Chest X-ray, AP view. Patient: 44 years old, sex M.
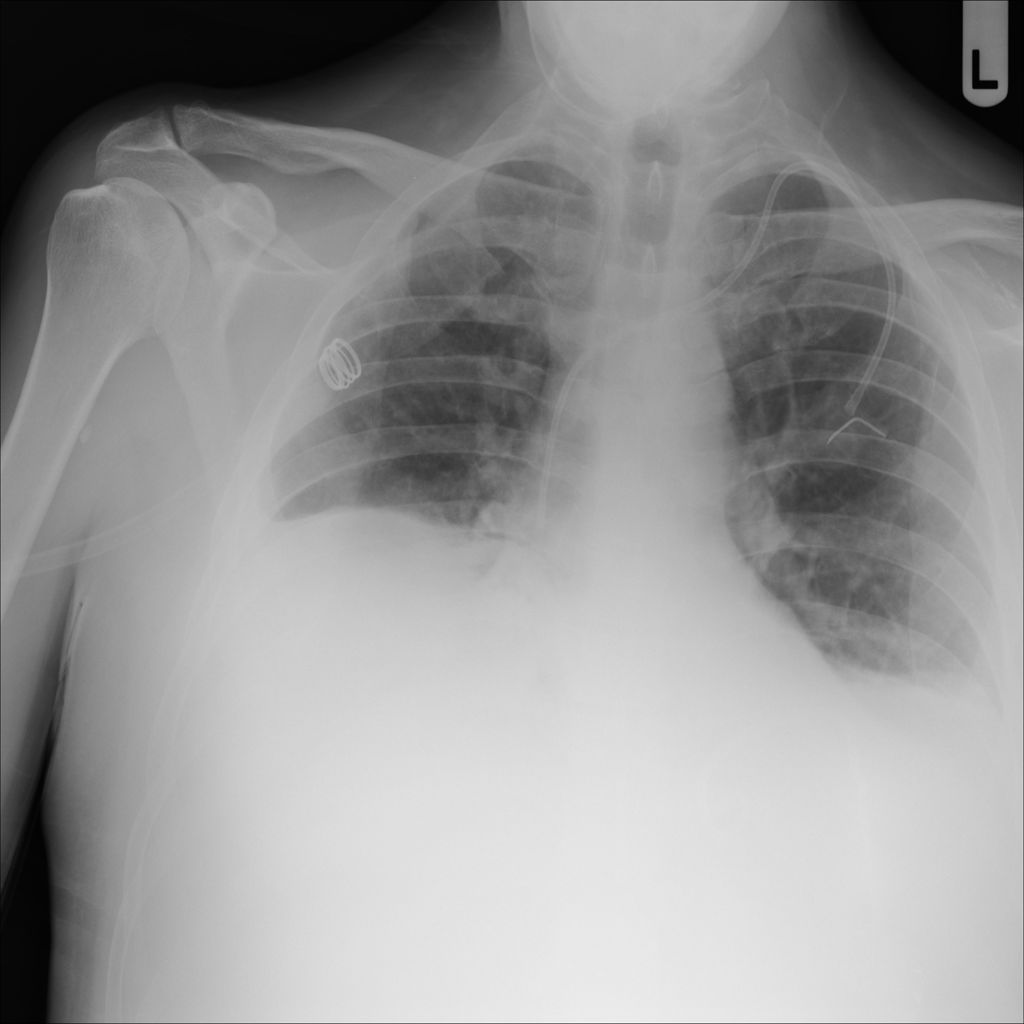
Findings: No Finding